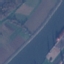
Land use / land cover: River